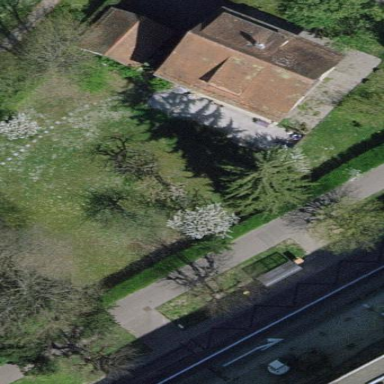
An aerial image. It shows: Garden enclosed by fence.